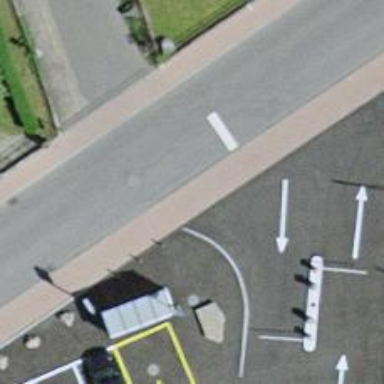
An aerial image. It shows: Bollard barrier.